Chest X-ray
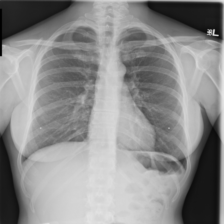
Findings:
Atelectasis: negative
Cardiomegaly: negative
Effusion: negative
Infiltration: negative
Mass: negative
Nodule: negative
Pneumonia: negative
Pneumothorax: negative
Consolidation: negative
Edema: negative
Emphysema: negative
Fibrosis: negative
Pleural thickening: negative
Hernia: negative